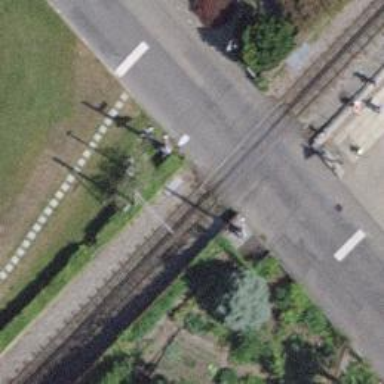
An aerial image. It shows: Single railway track with electrification through contact line.